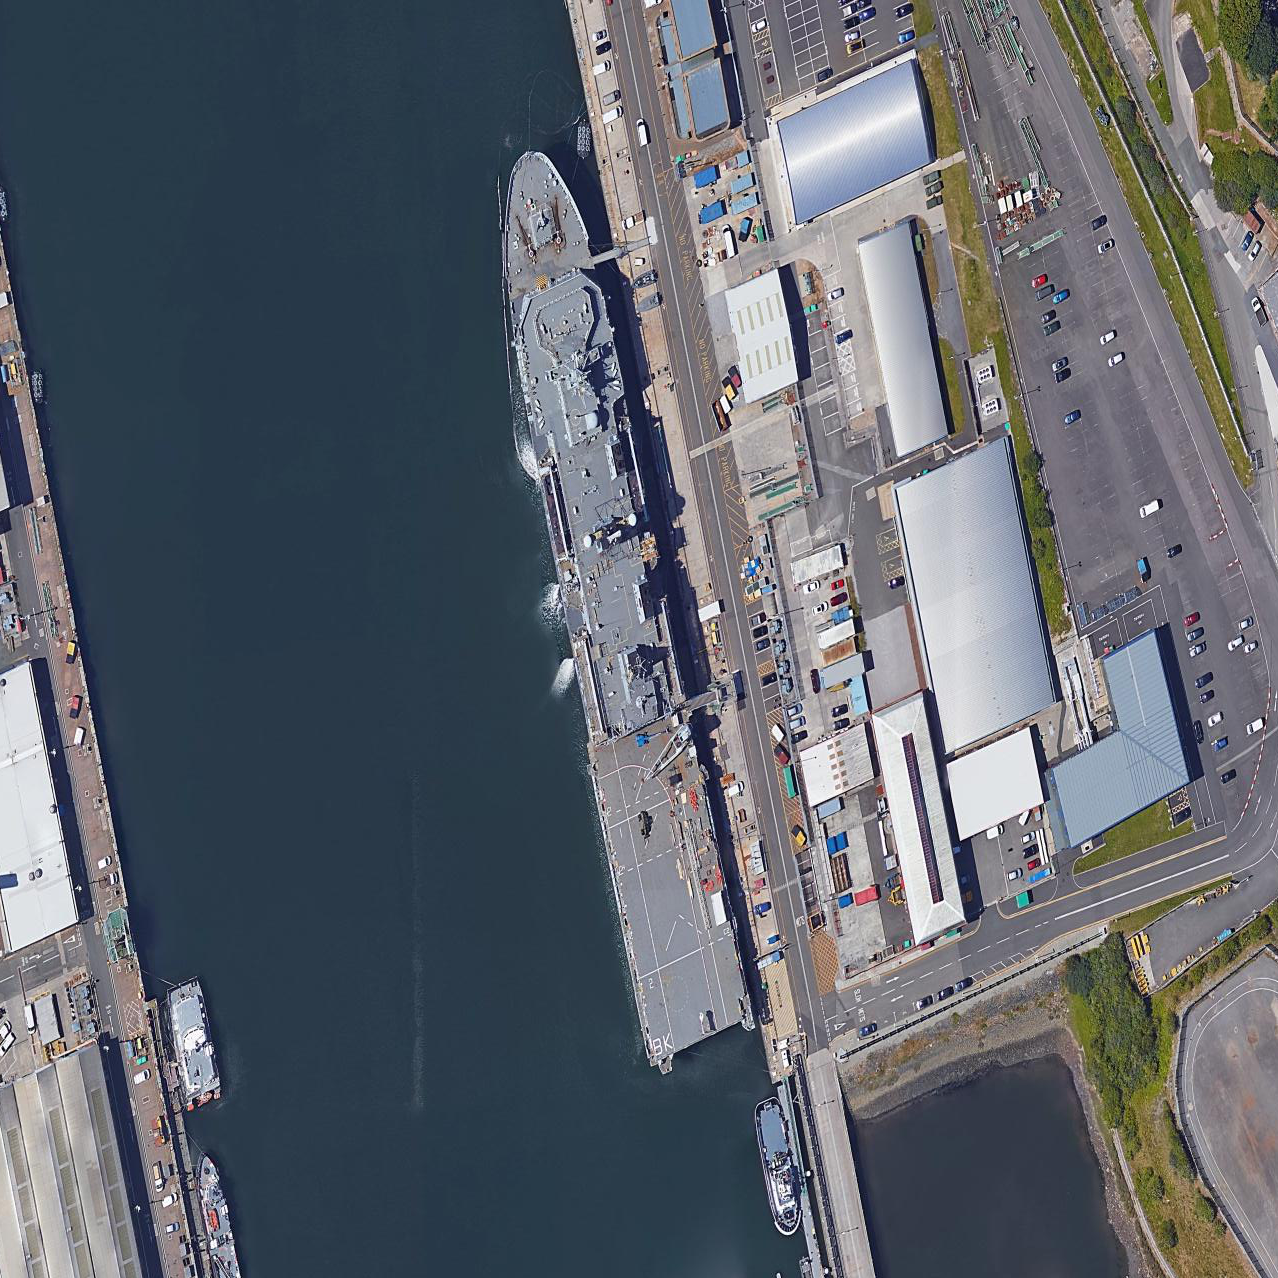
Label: assault